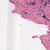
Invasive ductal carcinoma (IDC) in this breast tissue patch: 1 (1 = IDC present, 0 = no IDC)